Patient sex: M
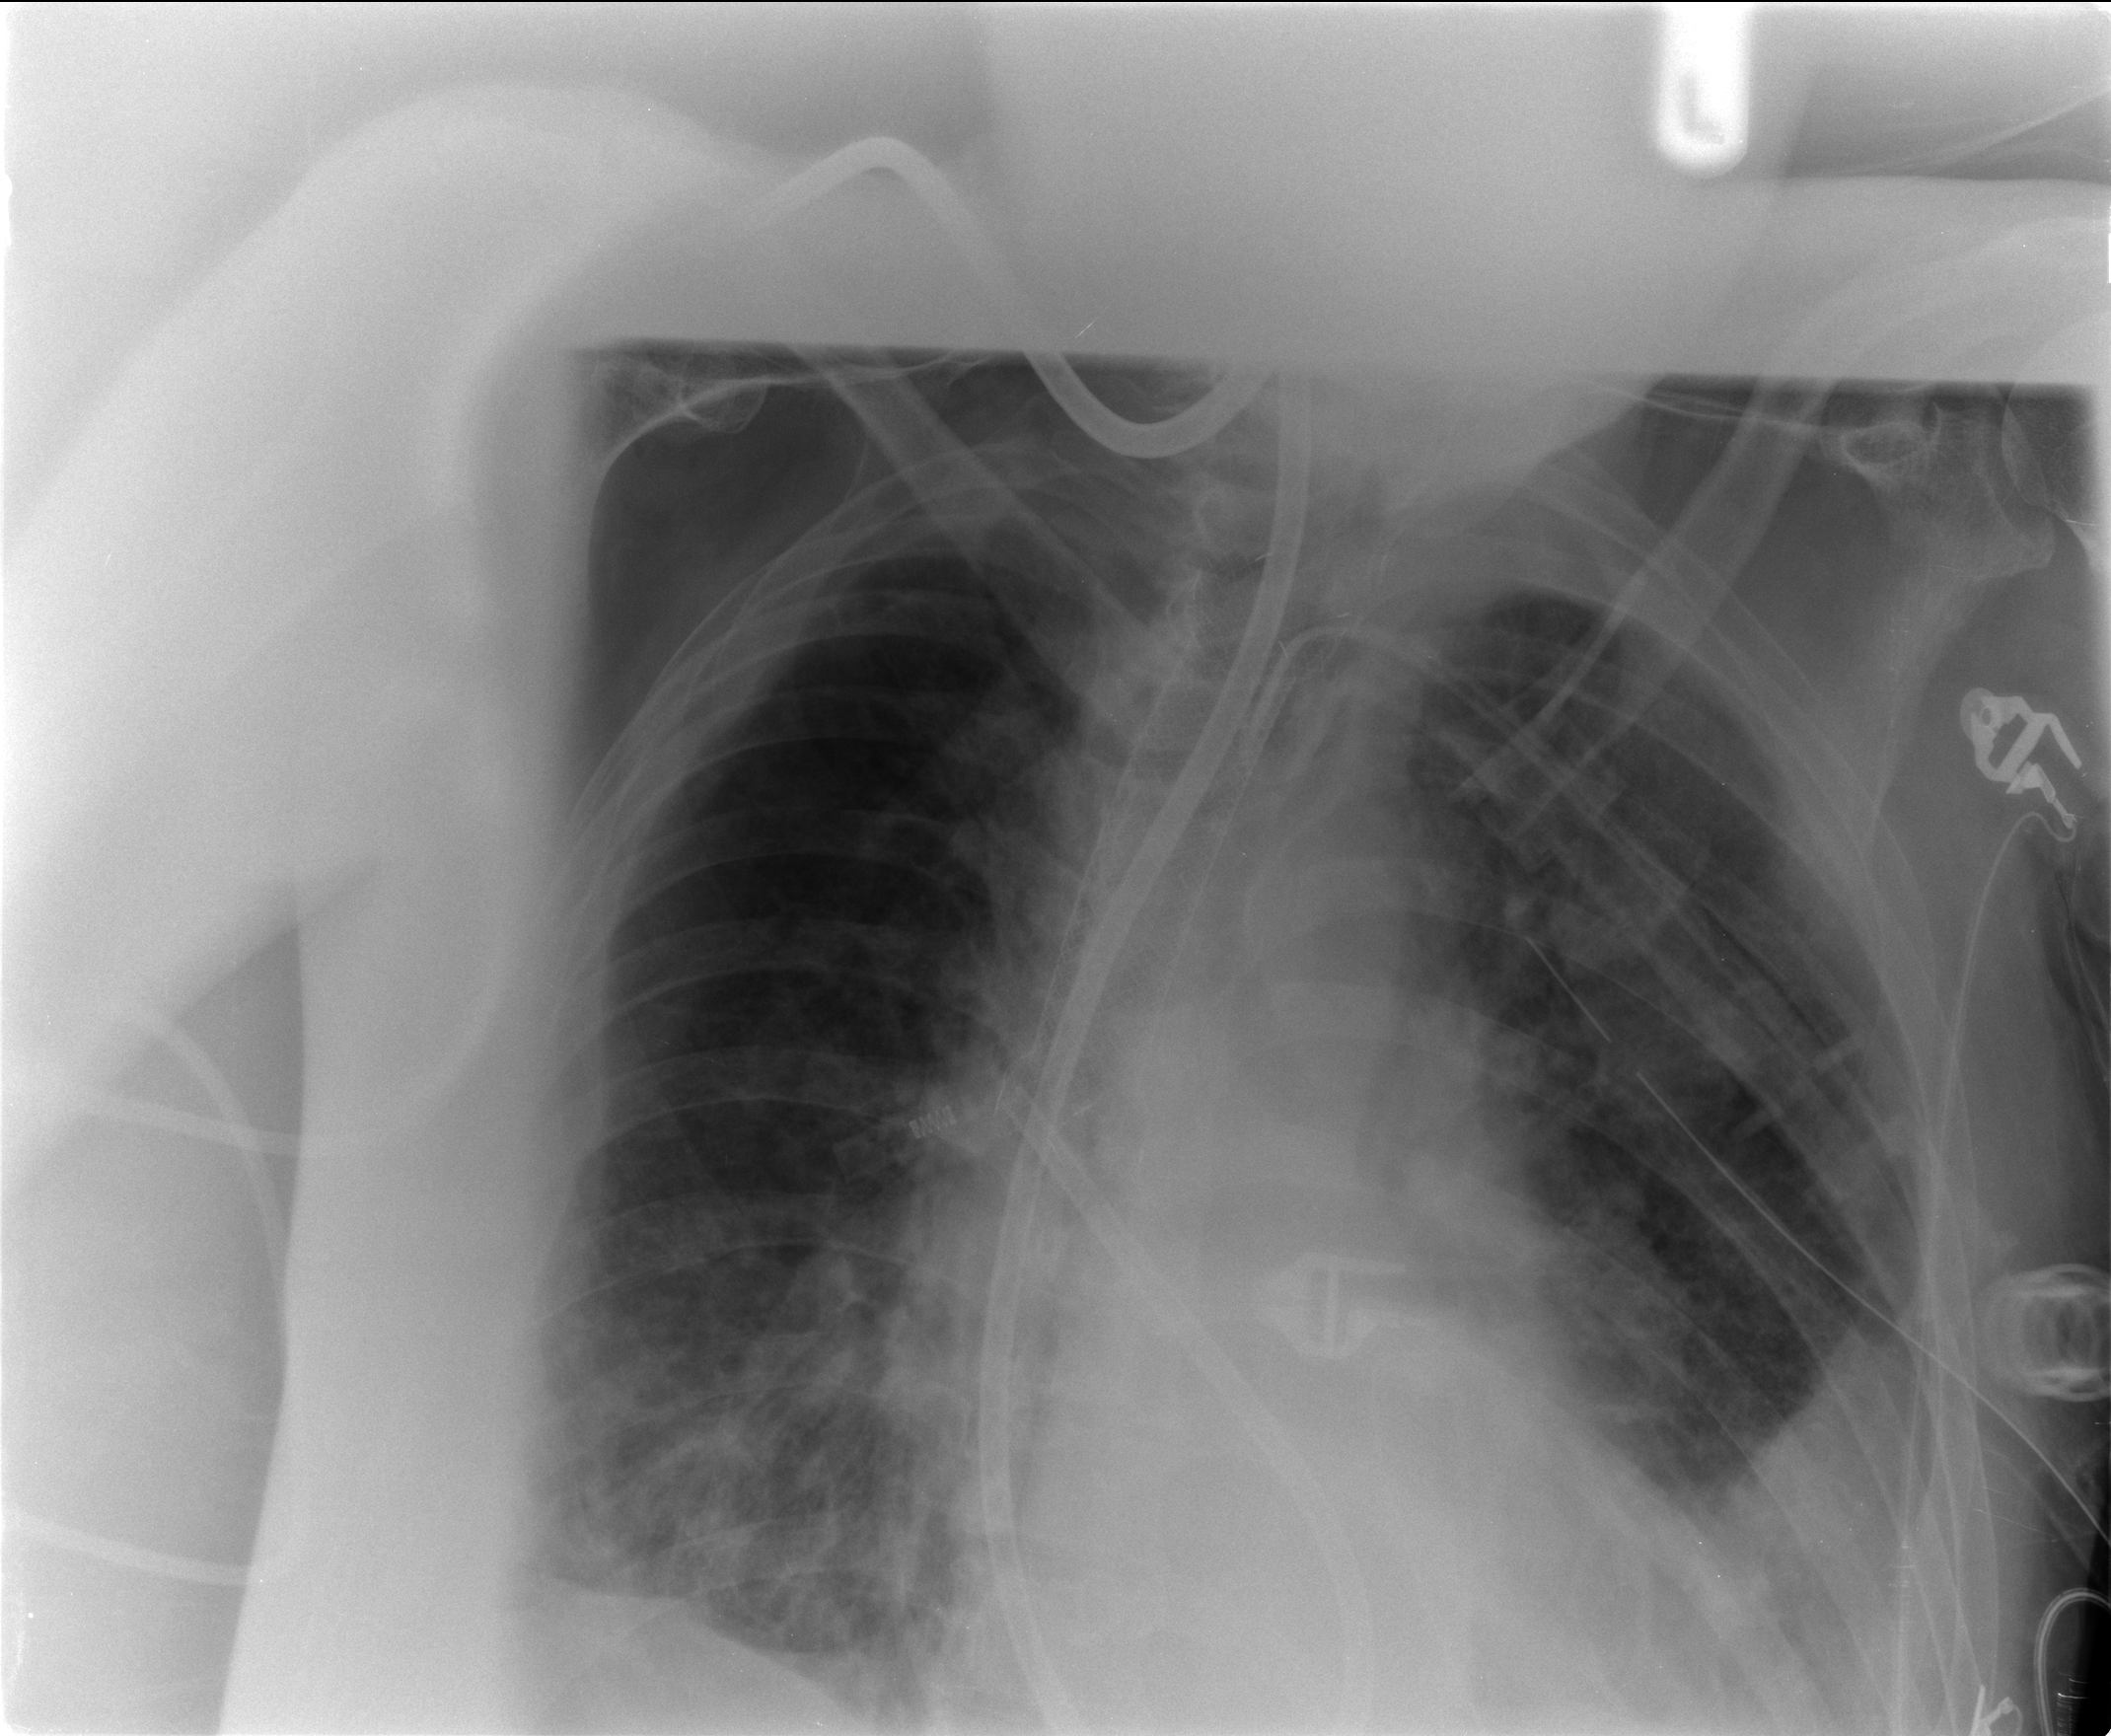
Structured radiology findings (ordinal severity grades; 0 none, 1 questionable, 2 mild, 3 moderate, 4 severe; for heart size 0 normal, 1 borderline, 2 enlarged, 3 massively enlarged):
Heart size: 0
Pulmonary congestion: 2
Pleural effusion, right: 1
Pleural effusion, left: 2
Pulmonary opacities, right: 2
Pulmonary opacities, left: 1
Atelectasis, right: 2
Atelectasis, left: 2